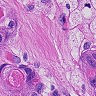
Metastatic tissue present: yes